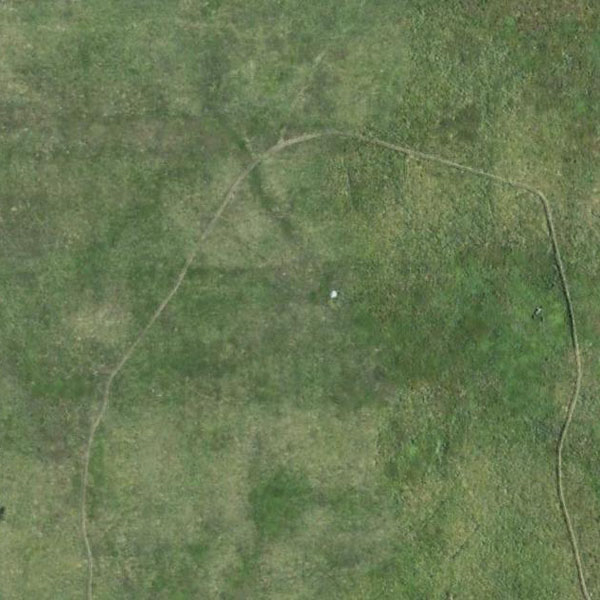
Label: Meadow